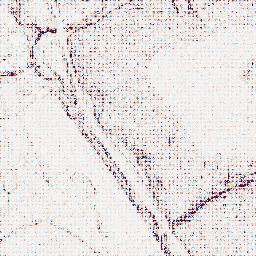
Category: wavelet
Decomposition family: wavelet_dwt
Decomposition parameters: wavelet: db2
level: 1
Upsampling method: sinc_blackman
Upsampling parameters: scale: 8
kernel_size: 8
Upsampling scale: 8